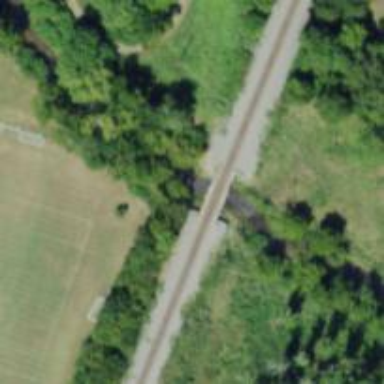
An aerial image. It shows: Railway bridge.